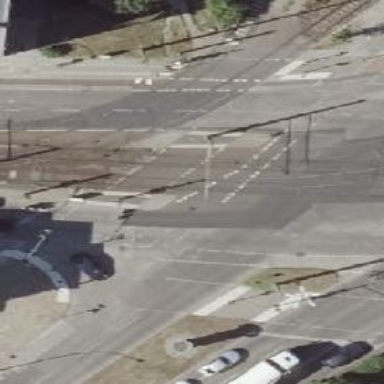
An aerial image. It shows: Tram crossing on the railway.